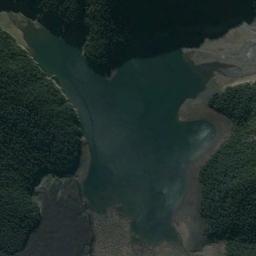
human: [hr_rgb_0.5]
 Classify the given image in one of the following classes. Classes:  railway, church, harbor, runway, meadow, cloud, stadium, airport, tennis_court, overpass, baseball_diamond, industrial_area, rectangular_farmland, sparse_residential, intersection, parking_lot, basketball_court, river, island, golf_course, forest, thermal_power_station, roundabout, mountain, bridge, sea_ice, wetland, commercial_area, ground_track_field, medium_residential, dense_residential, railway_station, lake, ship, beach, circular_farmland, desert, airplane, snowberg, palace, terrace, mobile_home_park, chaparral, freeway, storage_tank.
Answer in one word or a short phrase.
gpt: lake